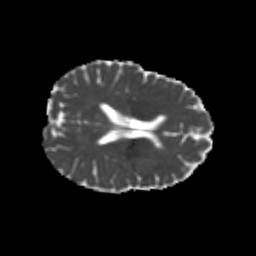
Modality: MD
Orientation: axial
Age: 26
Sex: female
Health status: healthy
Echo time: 0.074 s